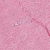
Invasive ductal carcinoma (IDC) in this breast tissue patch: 1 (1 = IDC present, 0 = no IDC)